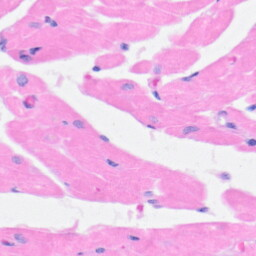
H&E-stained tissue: Heart